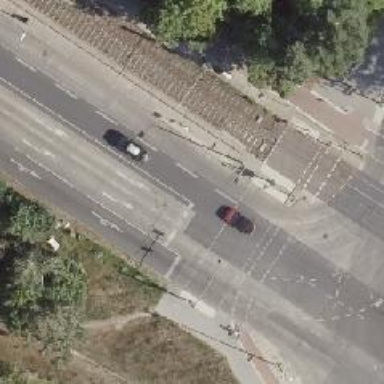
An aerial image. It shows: Road with traffic signals.